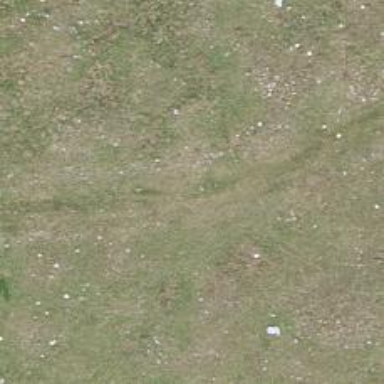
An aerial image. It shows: Track road with grass surface.